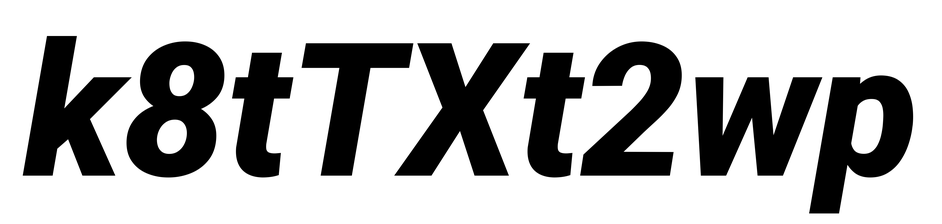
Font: Roboto-Italic_Black_Italic